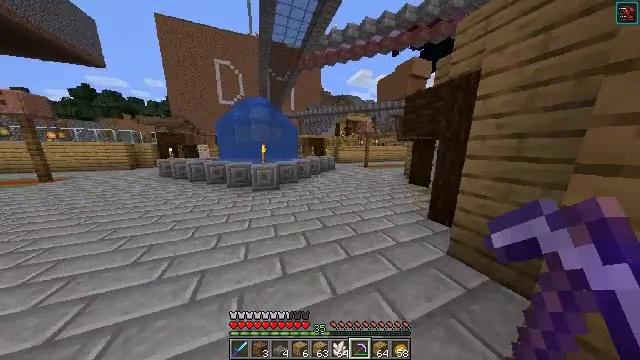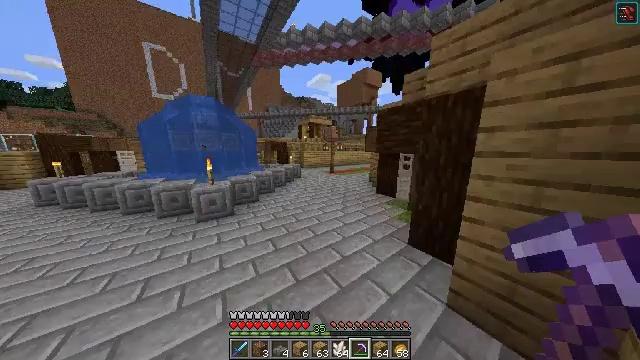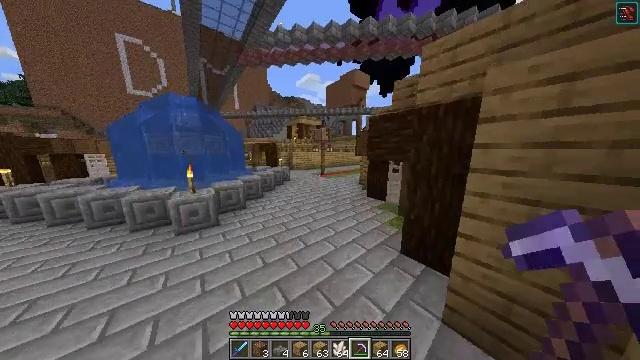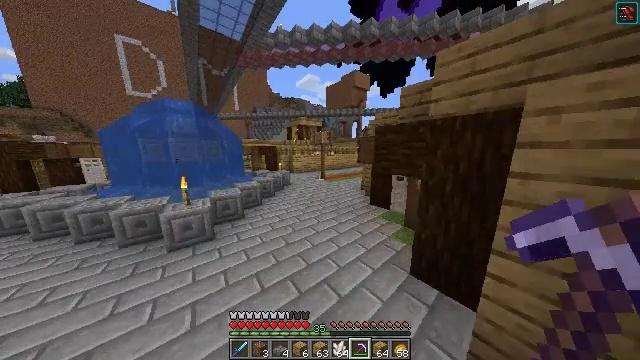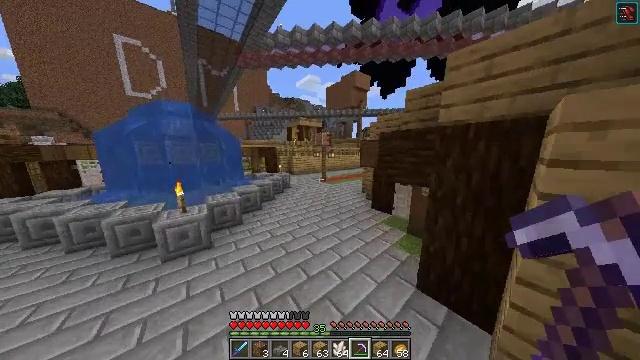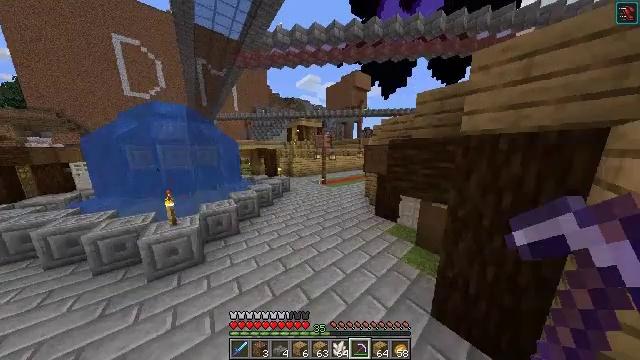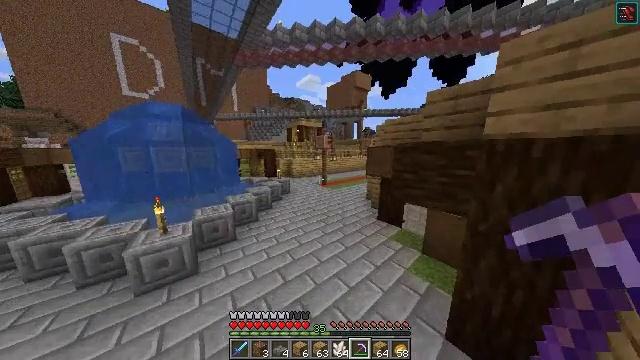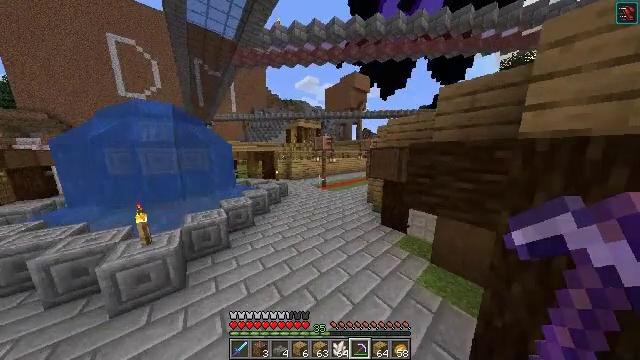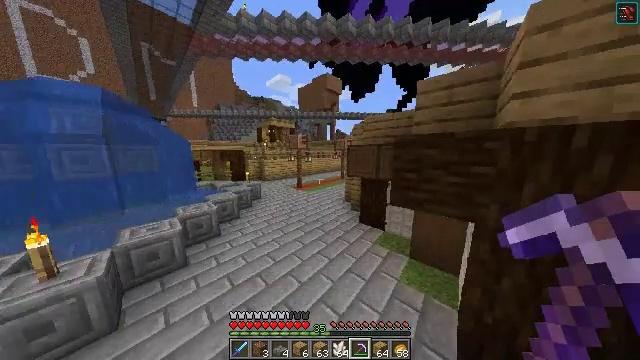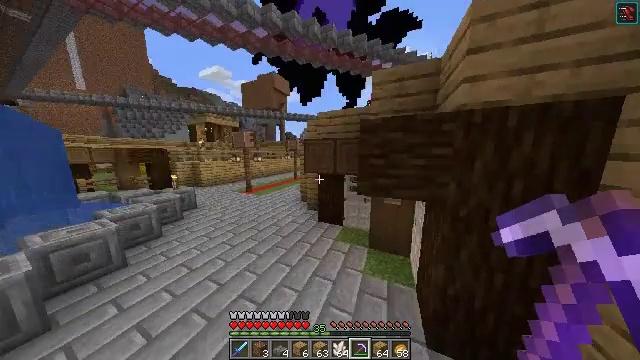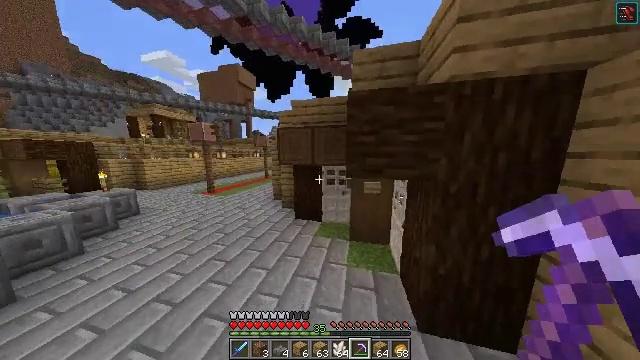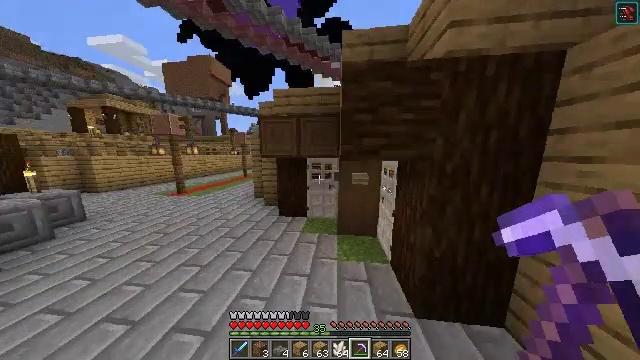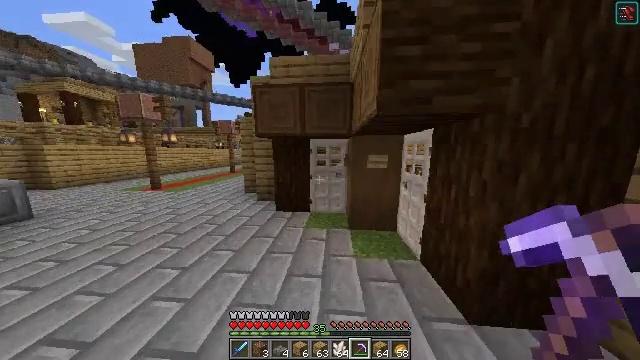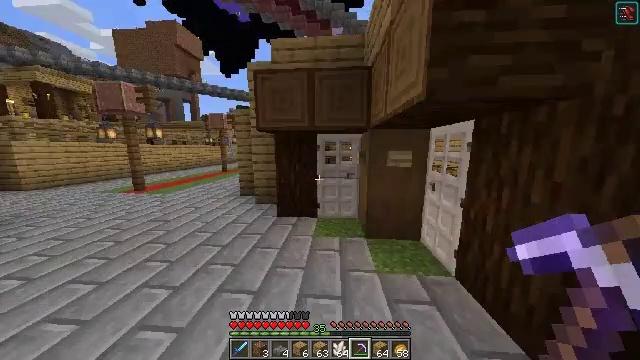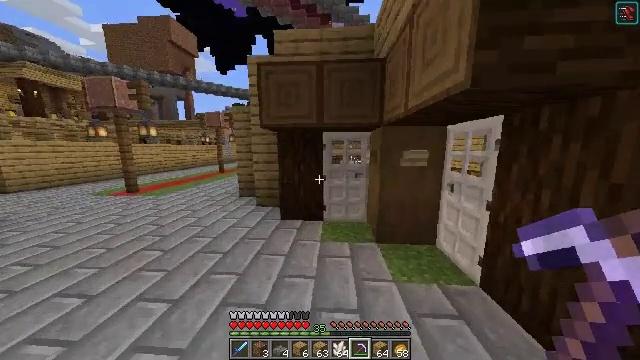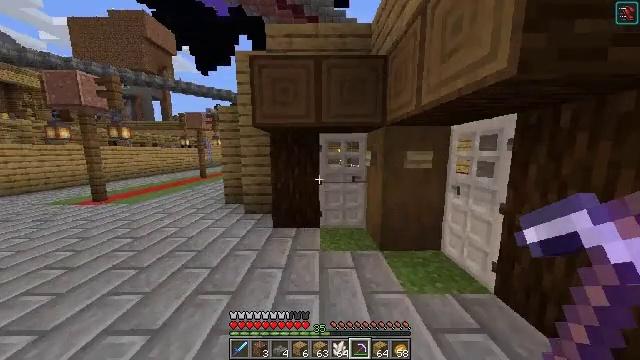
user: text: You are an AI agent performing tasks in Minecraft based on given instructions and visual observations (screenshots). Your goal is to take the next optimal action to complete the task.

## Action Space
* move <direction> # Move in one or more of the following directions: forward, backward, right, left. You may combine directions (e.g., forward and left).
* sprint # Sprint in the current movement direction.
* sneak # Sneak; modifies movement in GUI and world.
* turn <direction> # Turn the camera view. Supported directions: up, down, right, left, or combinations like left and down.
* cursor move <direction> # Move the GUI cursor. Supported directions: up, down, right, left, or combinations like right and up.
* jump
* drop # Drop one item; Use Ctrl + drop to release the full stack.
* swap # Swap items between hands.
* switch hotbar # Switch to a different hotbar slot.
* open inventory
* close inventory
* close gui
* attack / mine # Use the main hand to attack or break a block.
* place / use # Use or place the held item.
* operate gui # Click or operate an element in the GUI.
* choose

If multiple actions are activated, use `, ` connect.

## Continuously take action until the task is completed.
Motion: motion action
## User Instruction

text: Use the crafting table to create an observer.
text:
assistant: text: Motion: move forward, turn right, jump
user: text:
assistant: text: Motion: move forward, turn right, jump
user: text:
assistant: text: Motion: move forward, jump
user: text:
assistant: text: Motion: move forward, jump
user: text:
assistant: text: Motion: move forward, jump
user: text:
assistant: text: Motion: move forward
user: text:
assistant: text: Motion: move forward
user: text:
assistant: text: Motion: move forward, turn right
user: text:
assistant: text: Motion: move forward, turn right
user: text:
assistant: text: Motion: move forward, turn right
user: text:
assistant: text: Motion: turn right
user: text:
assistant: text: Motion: turn right
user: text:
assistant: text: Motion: no_op
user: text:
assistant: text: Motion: move forward and move left
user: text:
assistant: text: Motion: move forward and move left, turn right and up
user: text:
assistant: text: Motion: move forward and move left, turn right and up
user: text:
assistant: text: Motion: move forward and move left, turn right and up
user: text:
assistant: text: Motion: move forward and move left, turn right
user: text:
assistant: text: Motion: move forward, turn right
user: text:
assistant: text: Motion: move forward, turn right
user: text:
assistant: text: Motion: move forward, turn right
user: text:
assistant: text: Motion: move forward
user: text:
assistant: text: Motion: move forward
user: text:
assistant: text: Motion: no_op
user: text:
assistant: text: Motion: no_op
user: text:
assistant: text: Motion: turn down
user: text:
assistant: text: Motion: turn left
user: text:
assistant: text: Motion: turn left
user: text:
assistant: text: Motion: turn left
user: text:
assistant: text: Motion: use / place